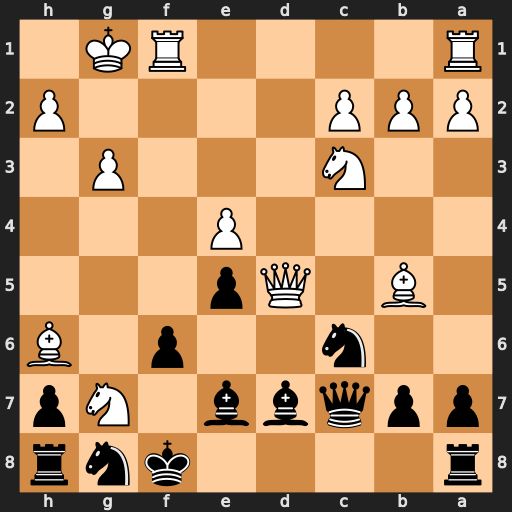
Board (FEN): r4knr/ppqbb1Np/2n2p1B/1B1Qp3/4P3/2N3P1/PPP4P/R4RK1
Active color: b
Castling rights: -
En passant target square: -
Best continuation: Nxh6 Ne6+ Bxe6